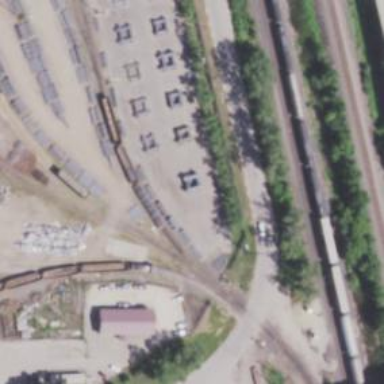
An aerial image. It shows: Abandoned railway.